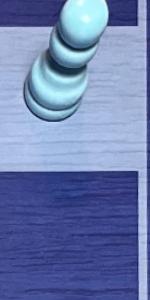
Label: Empty